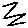
Label: zigzag